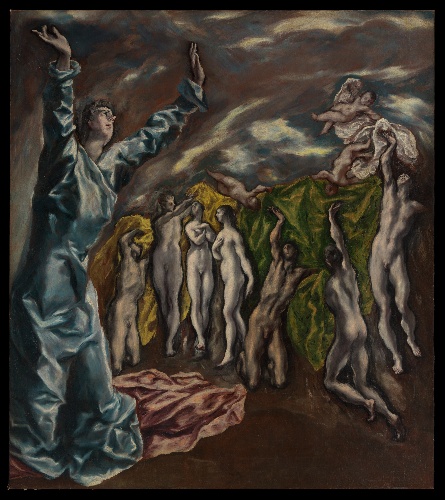
Title: The Vision of Saint John
Artist: El Greco (Domenikos Theotokopoulos)
Artist bio: Greek, Iráklion (Candia) 1541–1614 Toledo
Date: ca. 1608–14
Object type: Painting
Classification: Paintings
Medium: Oil on canvas
Dimensions: 87 1/2 x 76 in. (222.3 x 193 cm); with added strips 88 1/2 x 78 1/2 in. (224.8 x 199.4 cm) [top truncated]
Department: European Paintings
Credit line: Rogers Fund, 1956
Accession year: 1956
Repository: Metropolitan Museum of Art, New York, NY
Tags: Infants|Male Nudes|Female Nudes|Saint John the Evangelist